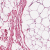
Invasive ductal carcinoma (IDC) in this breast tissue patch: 0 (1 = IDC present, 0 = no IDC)